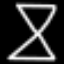
Label: hourglass